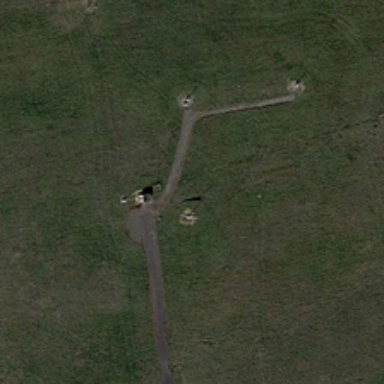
A road is in a piece of meadow .